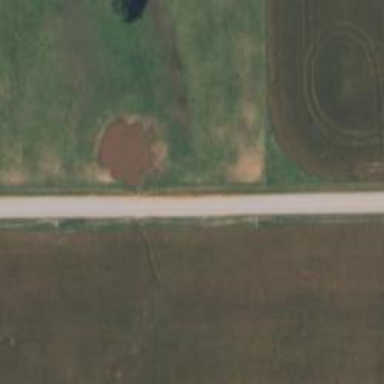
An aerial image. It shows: Culvert tunnel.